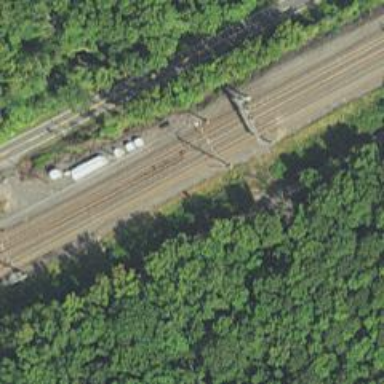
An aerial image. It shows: Railway track with contact line for electrification.